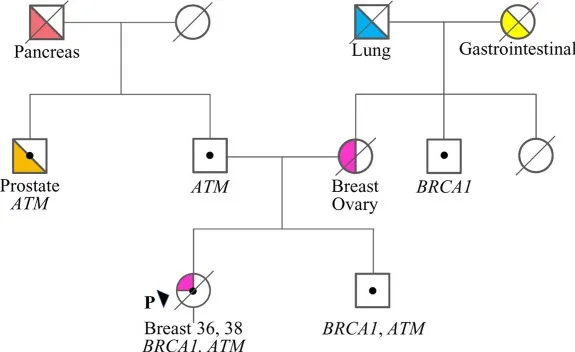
Family pedigree. Males and females are indicated by squares and circles, respectively. The proband (P) is indicated by the arrow. The ages of cancer diagnosis (proband only) and the phenotypes of affected family members are reported under the corresponding symbols, when known. Diagonal slashes indicate deceased individuals. Individuals who underwent genetic analysis are indicated by dots and the genes found mutated are reported.
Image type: pathology (immunostaining)